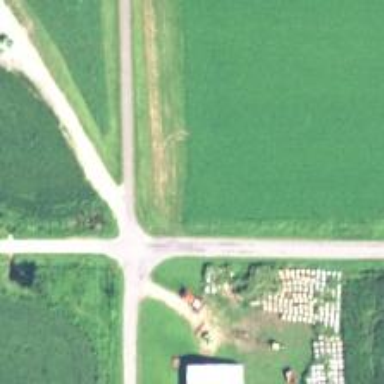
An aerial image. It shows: Unclassified road.